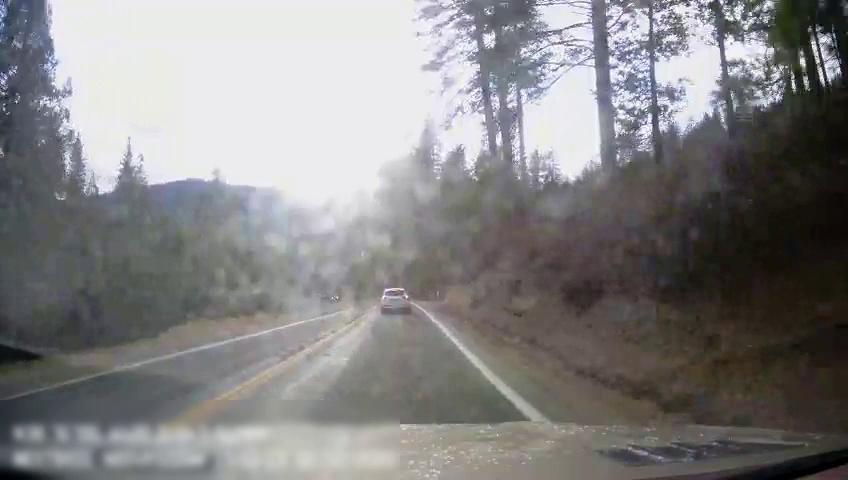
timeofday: Day
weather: Sunny
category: Drivable Space
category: Vehicles | SUV
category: Lanes | Current Lane
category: Lanes | Current Lane
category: Lanes | Opposite Lane
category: Lanes | Opposite Lane